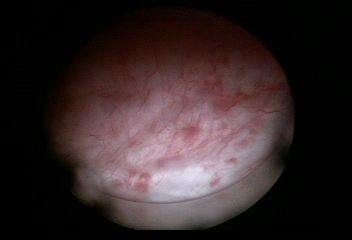
Modality: WLC
Class: Normal mucosa
Bladder cancer association: No